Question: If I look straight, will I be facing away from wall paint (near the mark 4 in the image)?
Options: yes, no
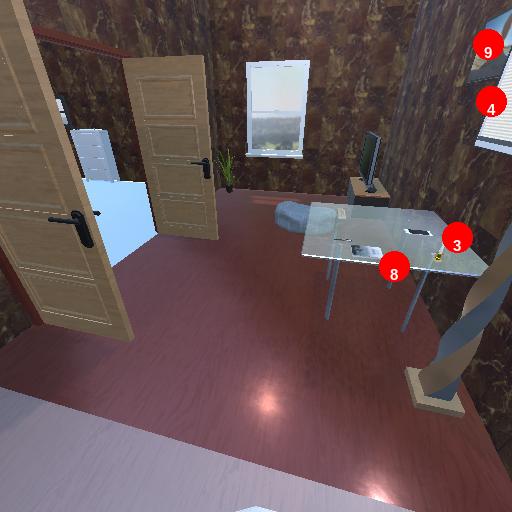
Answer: yes